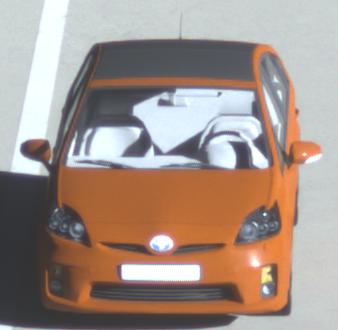
Make: Toyota
Model: Prius 1.5 Hybrid
Detailed model: Prius (HW2)
Model produced from: 2006/03
Model produced until: 2009/06
Doors: 5
Color: orange
Road condition: dry road
Daytime: morning or afternoon
Contrast: high contrast